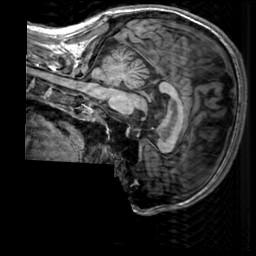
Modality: T1w
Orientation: sagittal
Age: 23
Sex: male
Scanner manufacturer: siemens
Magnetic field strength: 3 T
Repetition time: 2.3 s
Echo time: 0.00303 s